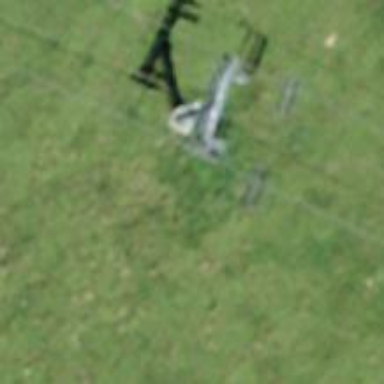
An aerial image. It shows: Pylon used for aerialway.